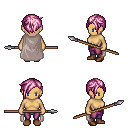
a pixel art fantasy rpg character, female body template, human, tanned skin, gray cape, magenta pants, pink pixie cut hairstyle, brown shoes, spear, four views (front, back, left, right), 2x2 character sprite sheet, small pixel art, hard edges, no anti-aliasing